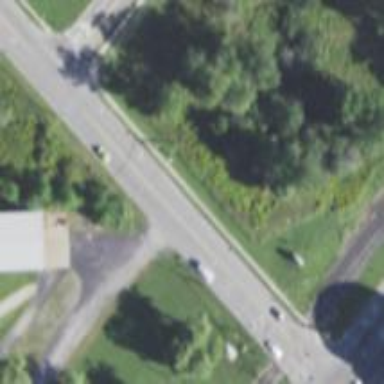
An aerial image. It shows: Residential road with separate asphalt sidewalk.